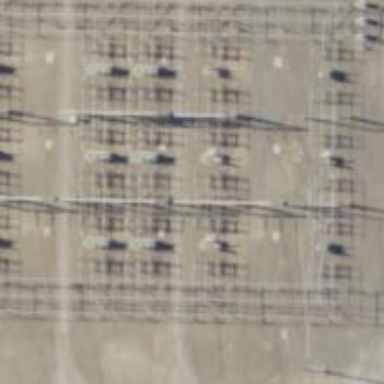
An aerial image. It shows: Switch used for power control.